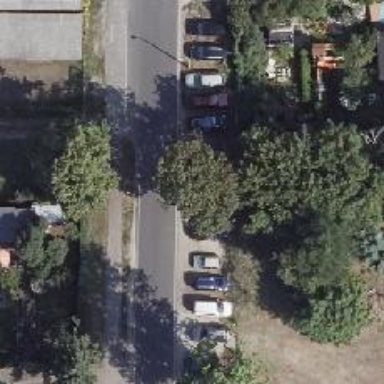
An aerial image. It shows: Deciduous broadleaved tree. There is parking obstacle present.